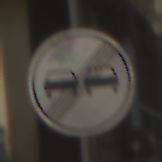
Verkehrszeichen: EndeUeberholverbot
Umgebung: Outdoor, Urban
Tageszeit: MorningAfternoon
Wetter: PartlyCloudy
Licht: Natural
Jahreszeit: NotSpecified
Kontrast: LowContrast